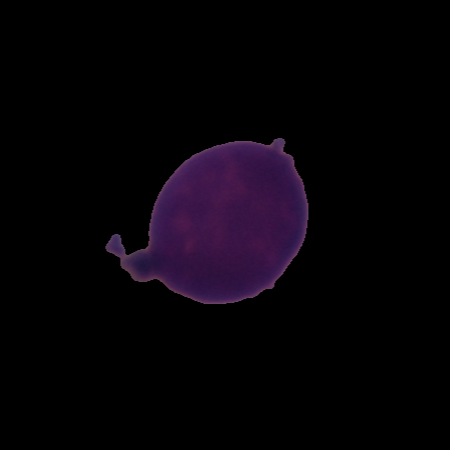
Label: healthy